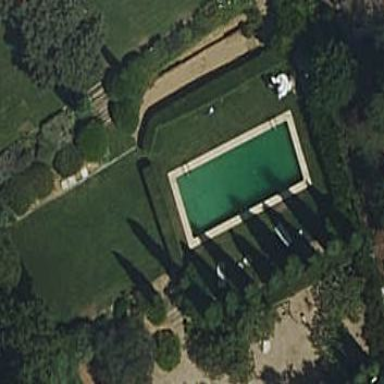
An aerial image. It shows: Swimming pool located in leisure land.